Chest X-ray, AP view. Patient: 66 years old, sex F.
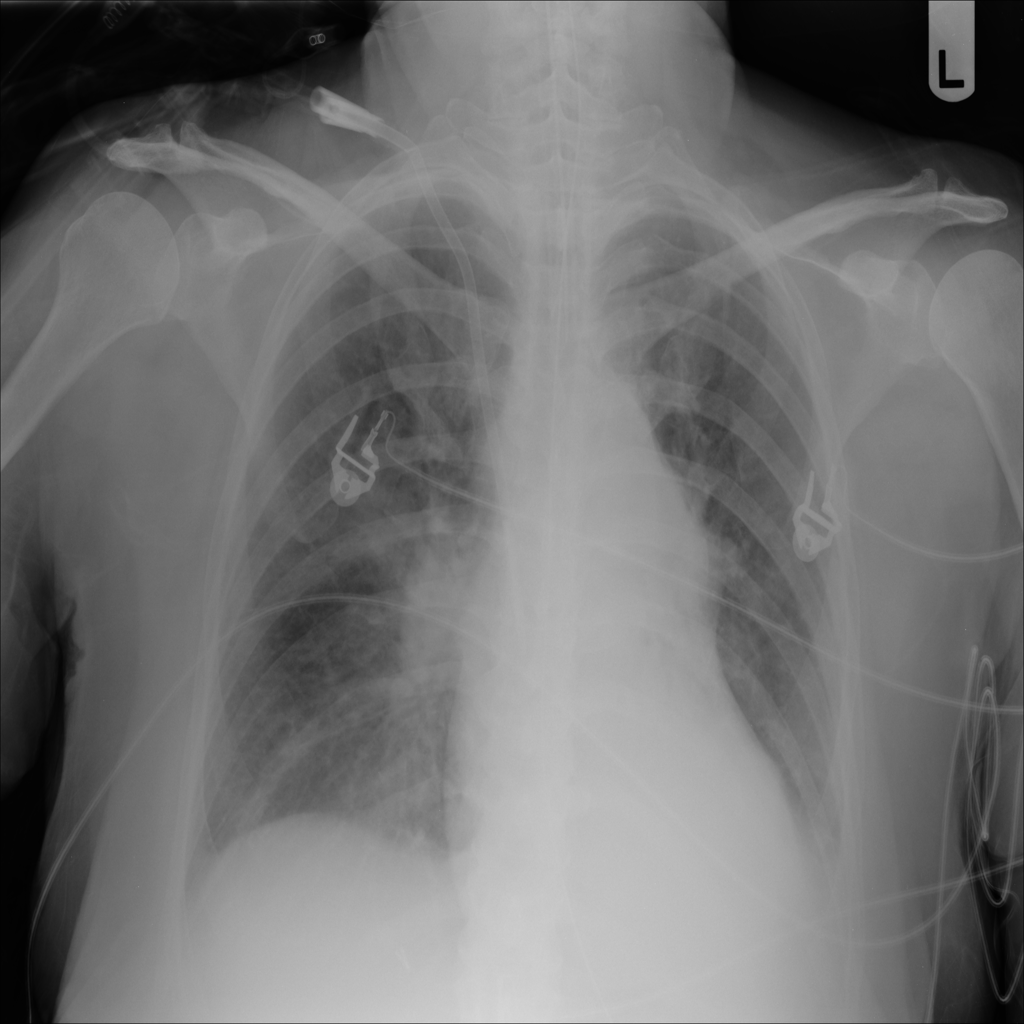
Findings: Infiltration